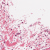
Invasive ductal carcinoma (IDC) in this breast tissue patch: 1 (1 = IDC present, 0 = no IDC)